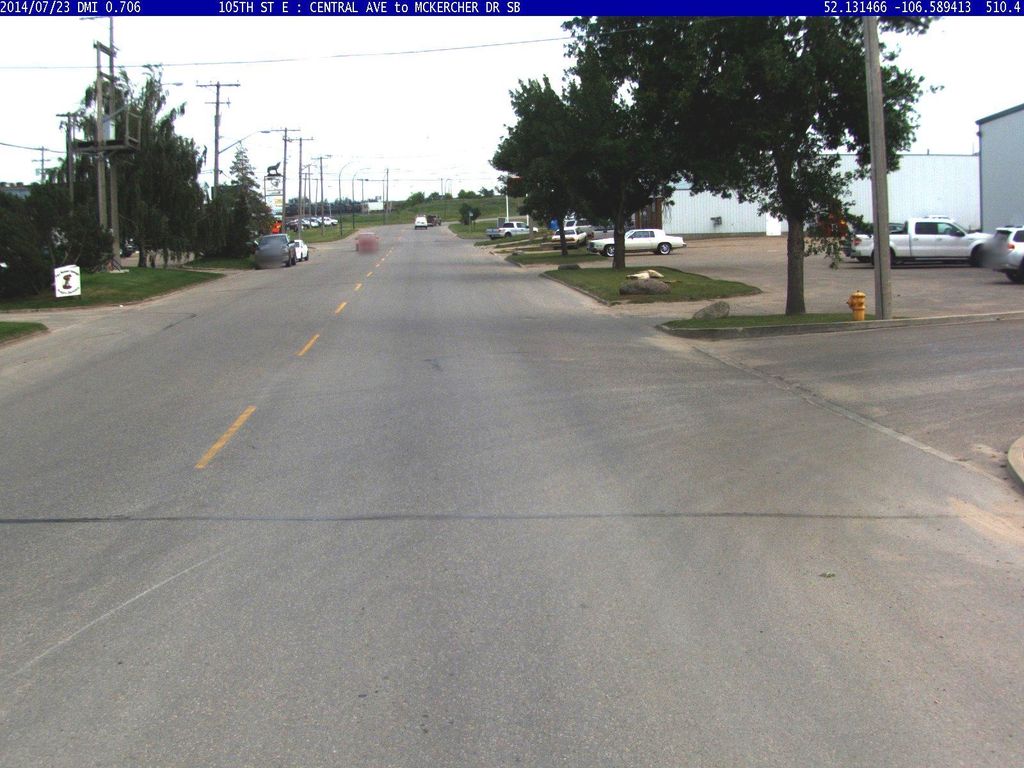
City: saskatoon